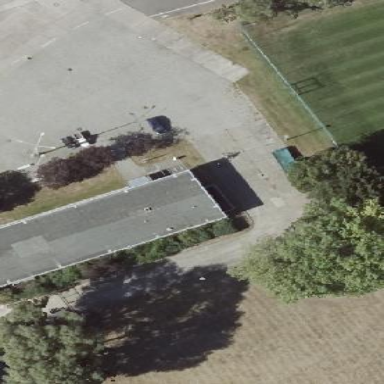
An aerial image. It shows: Office building with flat roof.